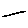
Label: line